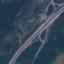
Land use / land cover class: Highway